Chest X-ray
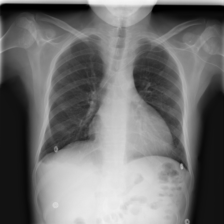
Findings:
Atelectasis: negative
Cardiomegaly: negative
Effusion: negative
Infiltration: negative
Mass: negative
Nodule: negative
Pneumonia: negative
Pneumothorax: negative
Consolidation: negative
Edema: negative
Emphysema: negative
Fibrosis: negative
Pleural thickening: negative
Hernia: negative